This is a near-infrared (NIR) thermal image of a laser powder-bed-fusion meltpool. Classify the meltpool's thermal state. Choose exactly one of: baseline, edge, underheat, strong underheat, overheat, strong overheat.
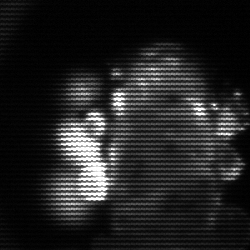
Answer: strong underheat